Question: My query is simple - it grabs banks and their transaction sums per month/year:
'''
select bank_name,
sum(payment_sum),
CONCAT(MONTH(payment_due_date), '/', YEAR(payment_due_date)) as month_year
from bank
join finance
on bank.bank_id = finance.bank_id
group by bank_name, month_year
'''
Returns:

How do I transponse row values (month_year) into columns, followed by payment_sum also transponded to corresponding month_year generated columns?
I'm looking for a way to find a sum of payments for each bank by month.
I looked at <URL> topic but my needs seem different.
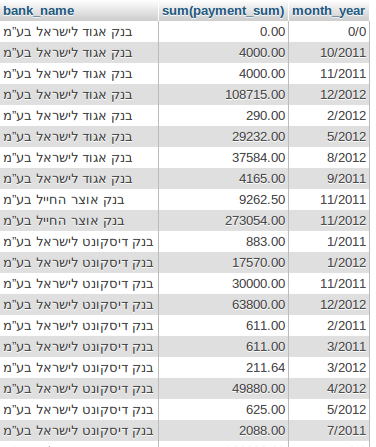
Answer: Unfortunately MySQL doesn't have a PIVOT function which will convert the rows into columns, so you will need to use an aggregate function with a CASE expression.
The basic syntax of the query will be if you have a limited or known number of columns:
'''
select bank_name,
sum(case when month_year ='10/2011' then payment_sum else 0 end) '10/2011',
sum(case when month_year ='11/2011' then payment_sum else 0 end) '11/2011',
sum(case when month_year ='12/2011' then payment_sum else 0 end) '12/2011'
from
(
select bank_name,
payment_sum,
CONCAT(MONTH(payment_due_date), '/', YEAR(payment_due_date)) as month_year
from bank
join finance
on bank.bank_id = finance.bank_id
) d
group by bank_name;
'''
But for your situation, it sounds like you will have an unknown number of dates, so you might need to use a prepared statement to create dynamic sql:
'''
SET @sql = NULL;
SELECT
GROUP_CONCAT(DISTINCT
CONCAT(
'sum(case when month_year = ''',
CONCAT(MONTH(payment_due_date), '/', YEAR(payment_due_date)),
''' then payment_sum end) AS '',
CONCAT(MONTH(payment_due_date), '/', YEAR(payment_due_date)), '''
)
) INTO @sql
from finance;
SET @sql
= CONCAT('SELECT bank_name, ', @sql, '
from
(
select bank_name,
payment_sum,
CONCAT(MONTH(payment_due_date), ''/'', YEAR(payment_due_date)) as month_year
from bank
join finance
on bank.bank_id = finance.bank_id
) d
group by bank_name;');
PREPARE stmt FROM @sql;
EXECUTE stmt;
DEALLOCATE PREPARE stmt;
'''